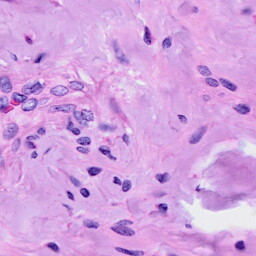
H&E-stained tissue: Cervix